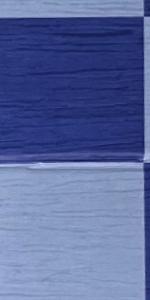
Label: Empty